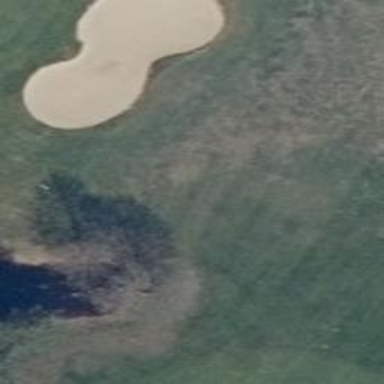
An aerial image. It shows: Golf bunker.